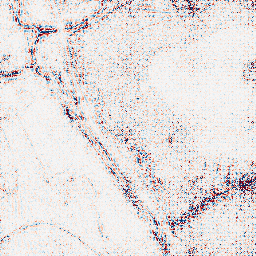
Category: wavelet
Decomposition family: wavelet_dwt
Decomposition parameters: wavelet: db8
level: 2
Upsampling method: regularized
Upsampling parameters: scale: 4
lambda_reg: 0.1
Upsampling scale: 4